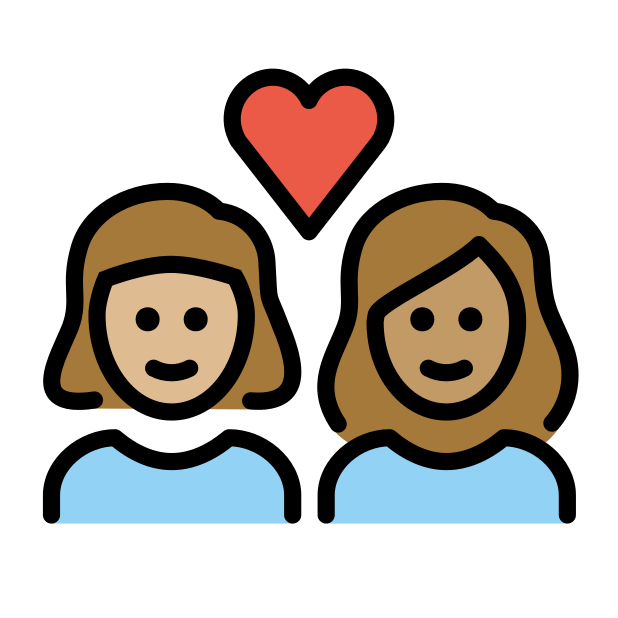
couple with heart: woman, woman, medium-light skin tone, medium skin tone